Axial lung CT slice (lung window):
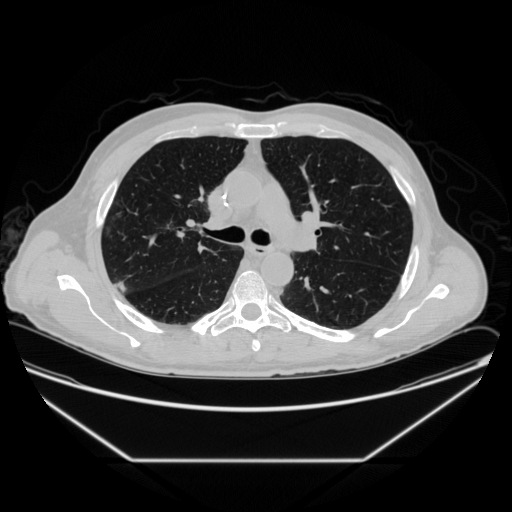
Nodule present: yes
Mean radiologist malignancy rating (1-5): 2.75